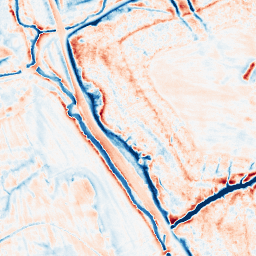
Category: edge_preserving
Decomposition family: anisotropic_diffusion
Decomposition parameters: iterations: 50
kappa: 50
gamma: 0.15
Upsampling method: bicubic
Upsampling parameters: scale: 2
Upsampling scale: 2